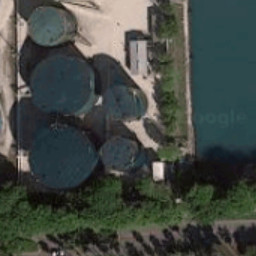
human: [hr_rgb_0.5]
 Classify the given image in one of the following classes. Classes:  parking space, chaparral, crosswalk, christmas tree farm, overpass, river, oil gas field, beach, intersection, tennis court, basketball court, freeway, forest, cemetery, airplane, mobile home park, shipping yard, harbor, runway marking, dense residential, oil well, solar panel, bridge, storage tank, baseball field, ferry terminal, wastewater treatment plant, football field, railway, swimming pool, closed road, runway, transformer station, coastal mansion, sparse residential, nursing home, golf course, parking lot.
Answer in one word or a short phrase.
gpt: storage tank